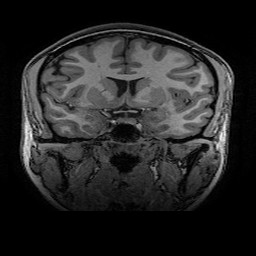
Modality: T1w
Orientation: sagittal
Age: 21
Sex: female
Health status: healthy
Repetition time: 2.53 s
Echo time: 0.0034 s